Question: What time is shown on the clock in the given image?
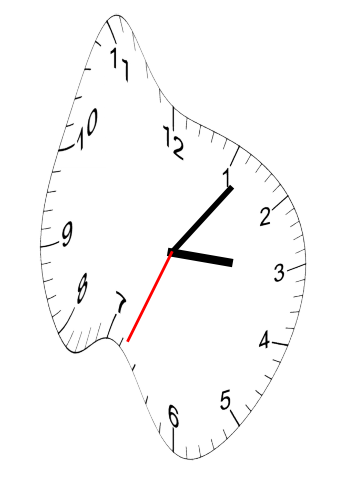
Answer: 03:06:34